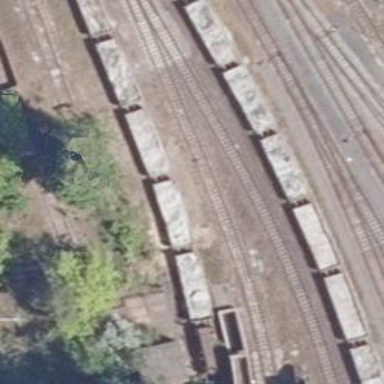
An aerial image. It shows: Railway spur service.